Interaction volume radius: 10 \u00c5
Interaction volume height: 20 \u00c5
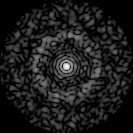
Disorder parameter: 0.8525